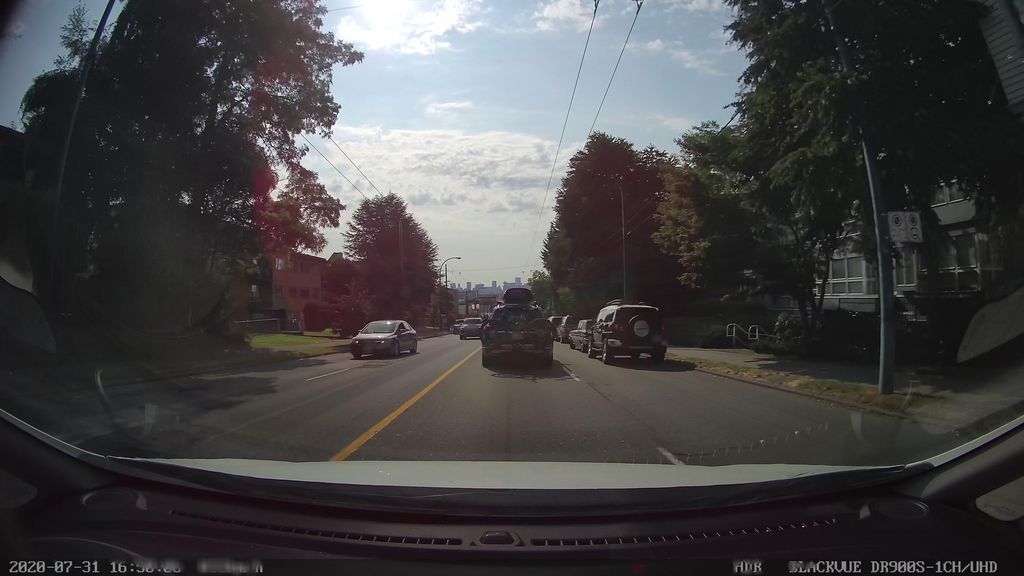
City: vancouver